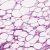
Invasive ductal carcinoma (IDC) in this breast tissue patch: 0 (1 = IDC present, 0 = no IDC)